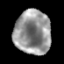
Tissue: prostate
Cell type: Myeloid cells
Senescence score: 0.3219
Nuclear area (px): 1572
Mean DAPI intensity: 148.205